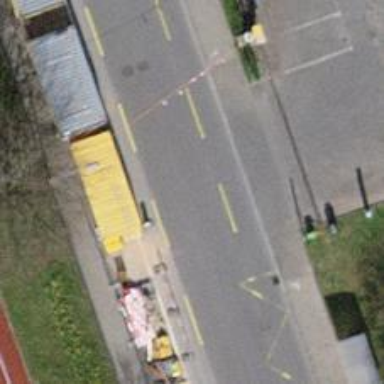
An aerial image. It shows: Tertiary road with asphalt surface and lane for cyclists on both sides.